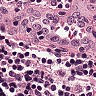
Metastatic tissue present: no